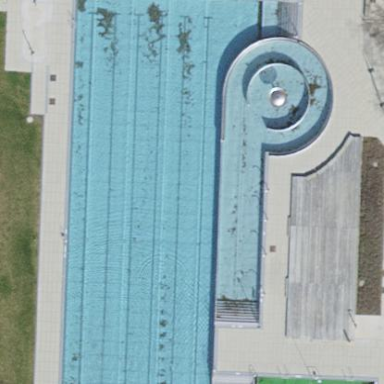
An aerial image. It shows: Swimming pool area designated for leisure and sport.